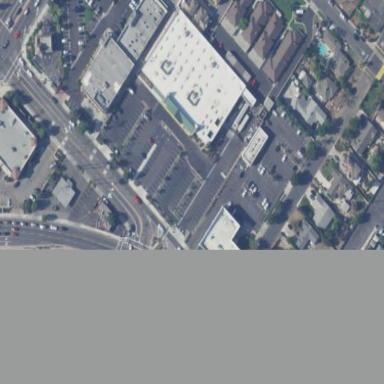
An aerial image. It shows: Retail area.